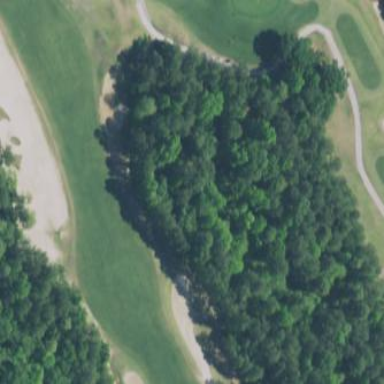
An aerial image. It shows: Golf fairway in the image.